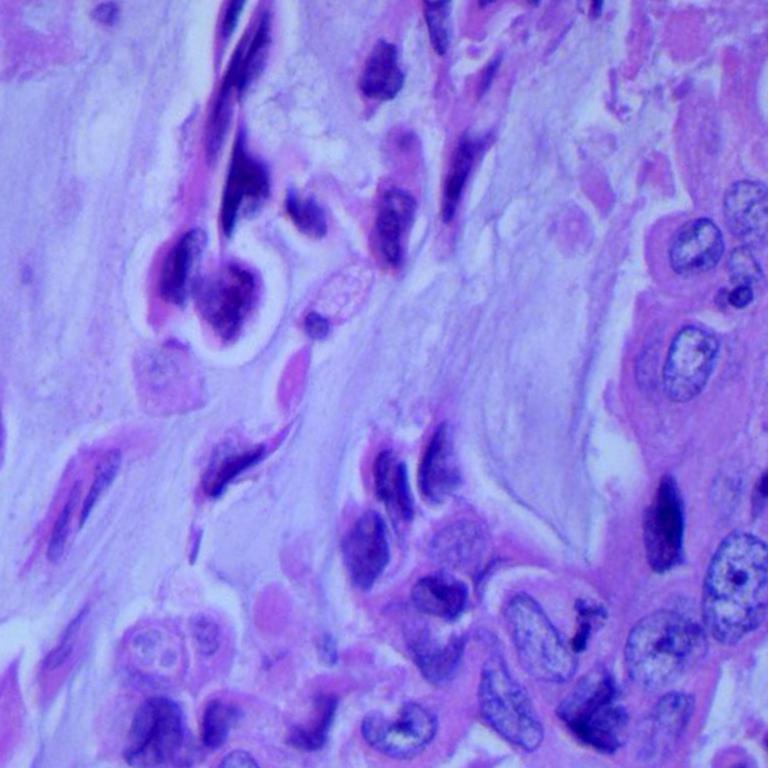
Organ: lung
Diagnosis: adenocarcinomas